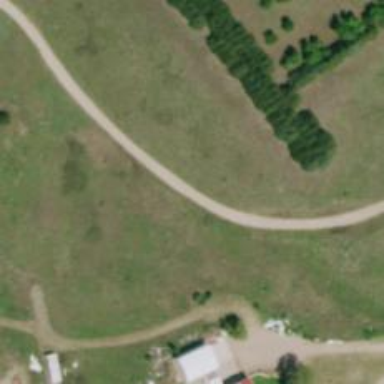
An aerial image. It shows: Driveway.